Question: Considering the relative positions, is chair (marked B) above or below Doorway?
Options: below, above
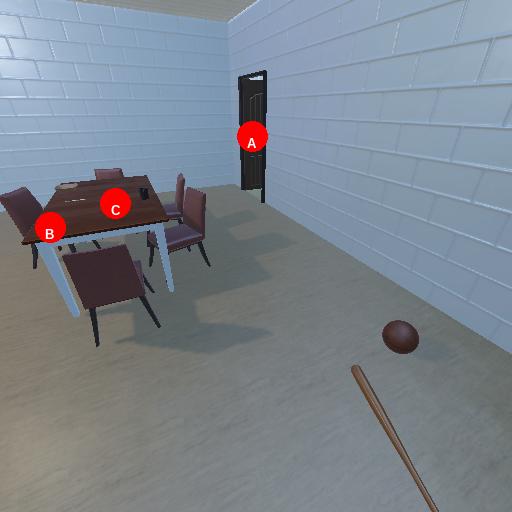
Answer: below